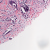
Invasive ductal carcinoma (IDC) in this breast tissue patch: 1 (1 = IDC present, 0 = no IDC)